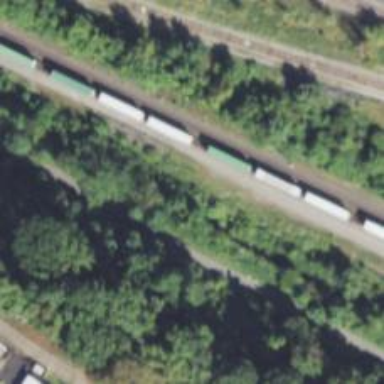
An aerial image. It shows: Disused railway siding.